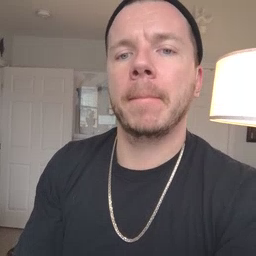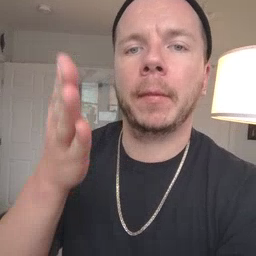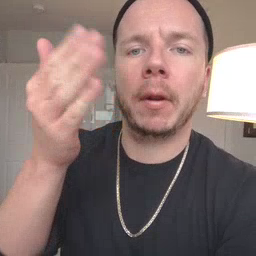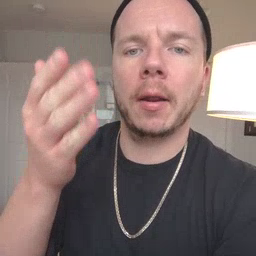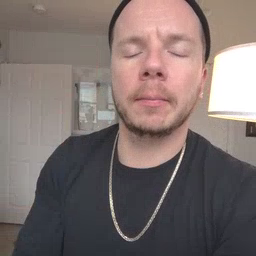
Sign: flag